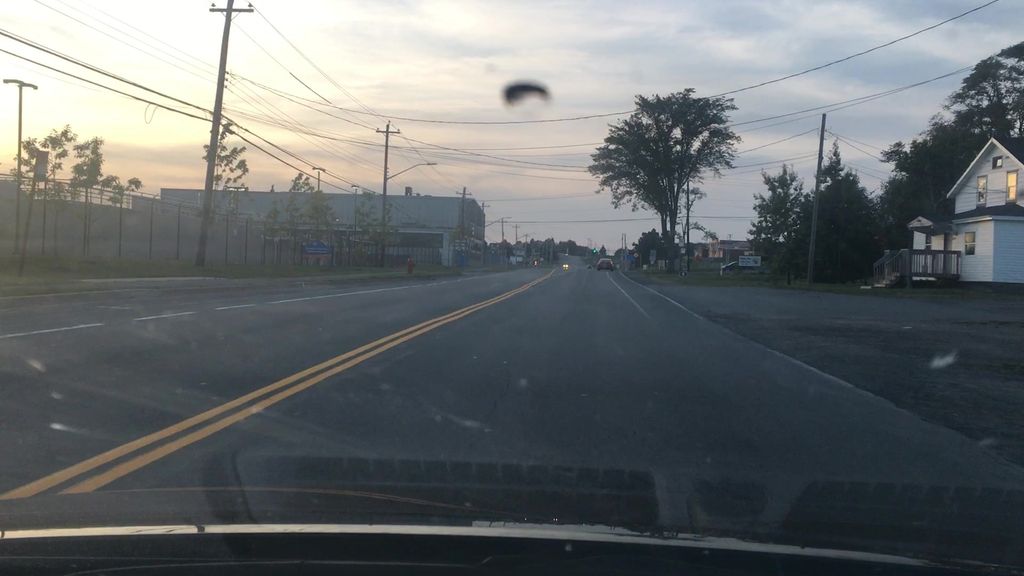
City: halifax